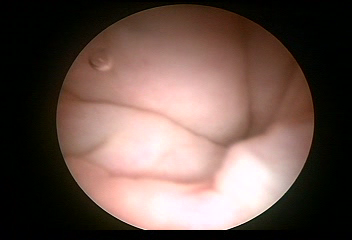
Modality: WLC
Class: Normal mucosa
Bladder cancer association: No